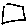
Label: square